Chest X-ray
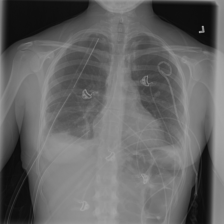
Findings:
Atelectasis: negative
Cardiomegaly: negative
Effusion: negative
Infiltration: negative
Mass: negative
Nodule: negative
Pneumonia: negative
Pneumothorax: positive
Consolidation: negative
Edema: negative
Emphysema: negative
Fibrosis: negative
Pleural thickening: negative
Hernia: negative